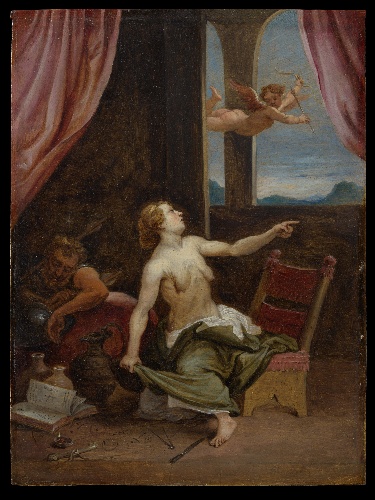
Title: Old Age in Search of Youth
Artist: David Teniers the Younger
Artist bio: Flemish, Antwerp 1610–1690 Brussels
Date: 1650s
Object type: Painting
Classification: Paintings
Medium: Oil on panel, over traces of underdrawing in black
Dimensions: 9 x 6 11/16 in. (22.8 x 17 cm)
Department: Robert Lehman Collection
Credit line: Robert Lehman Collection, 1975
Accession year: 1975
Repository: Metropolitan Museum of Art, New York, NY
Tags: Putti|Men|Female Nudes